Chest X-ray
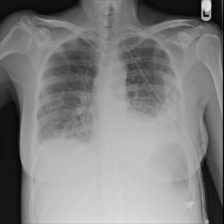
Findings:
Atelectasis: negative
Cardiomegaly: negative
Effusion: positive
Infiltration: negative
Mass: negative
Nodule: negative
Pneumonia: negative
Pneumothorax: negative
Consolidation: negative
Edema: negative
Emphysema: negative
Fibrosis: negative
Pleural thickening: positive
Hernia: negative